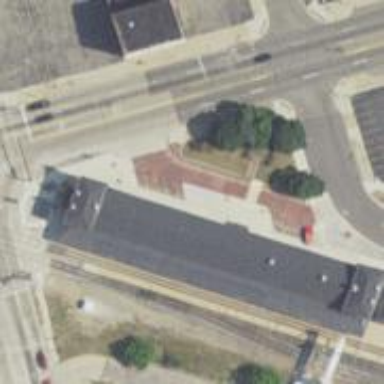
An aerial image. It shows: Train station with gabled roof.